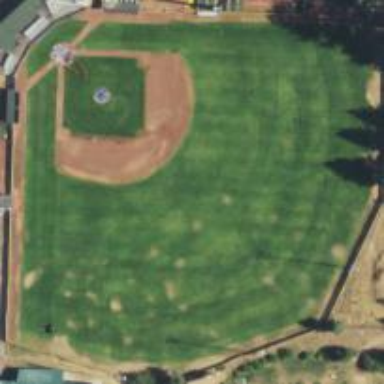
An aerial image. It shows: Baseball pitch for leisure and sports activities.